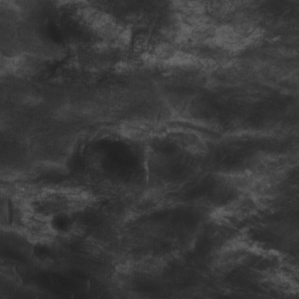
Label: non_frost